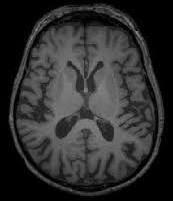
Label: notumor